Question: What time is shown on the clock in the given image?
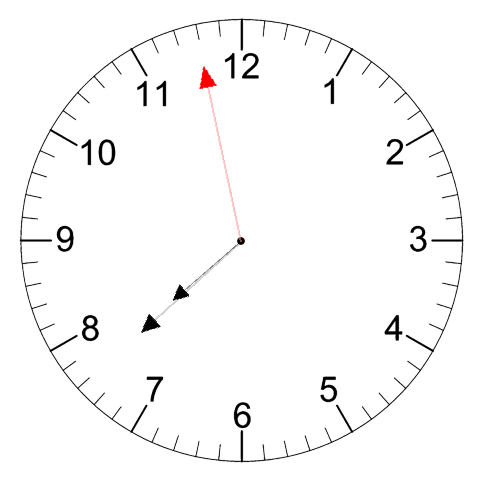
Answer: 07:37:58